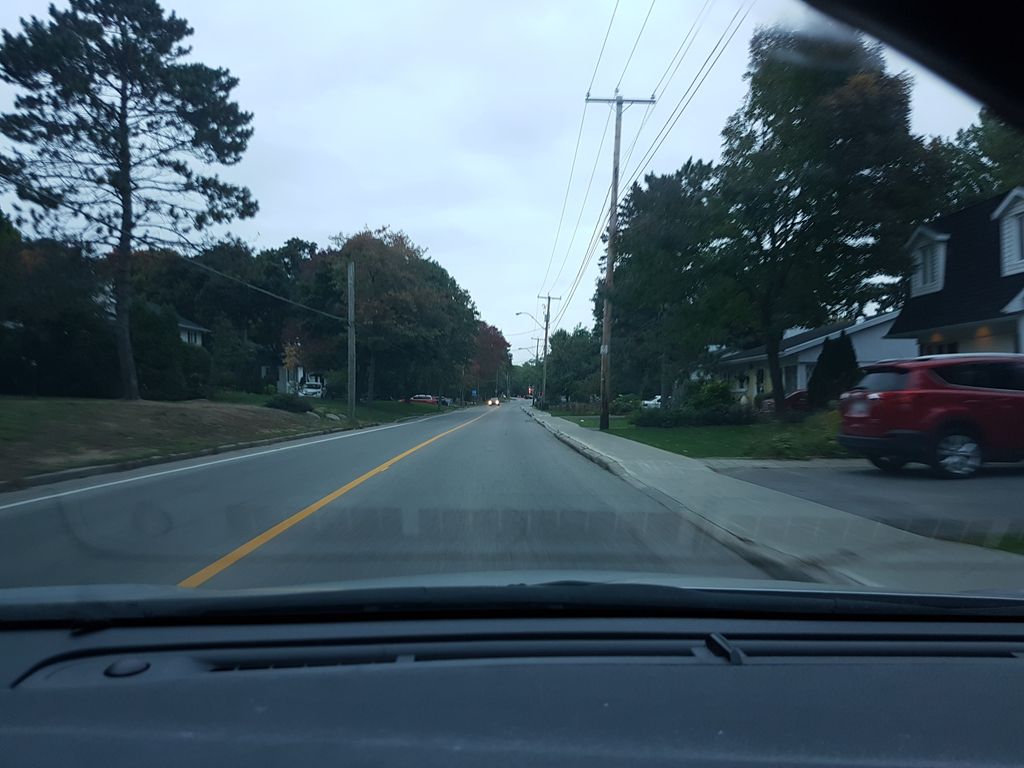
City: quebec_city